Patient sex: M
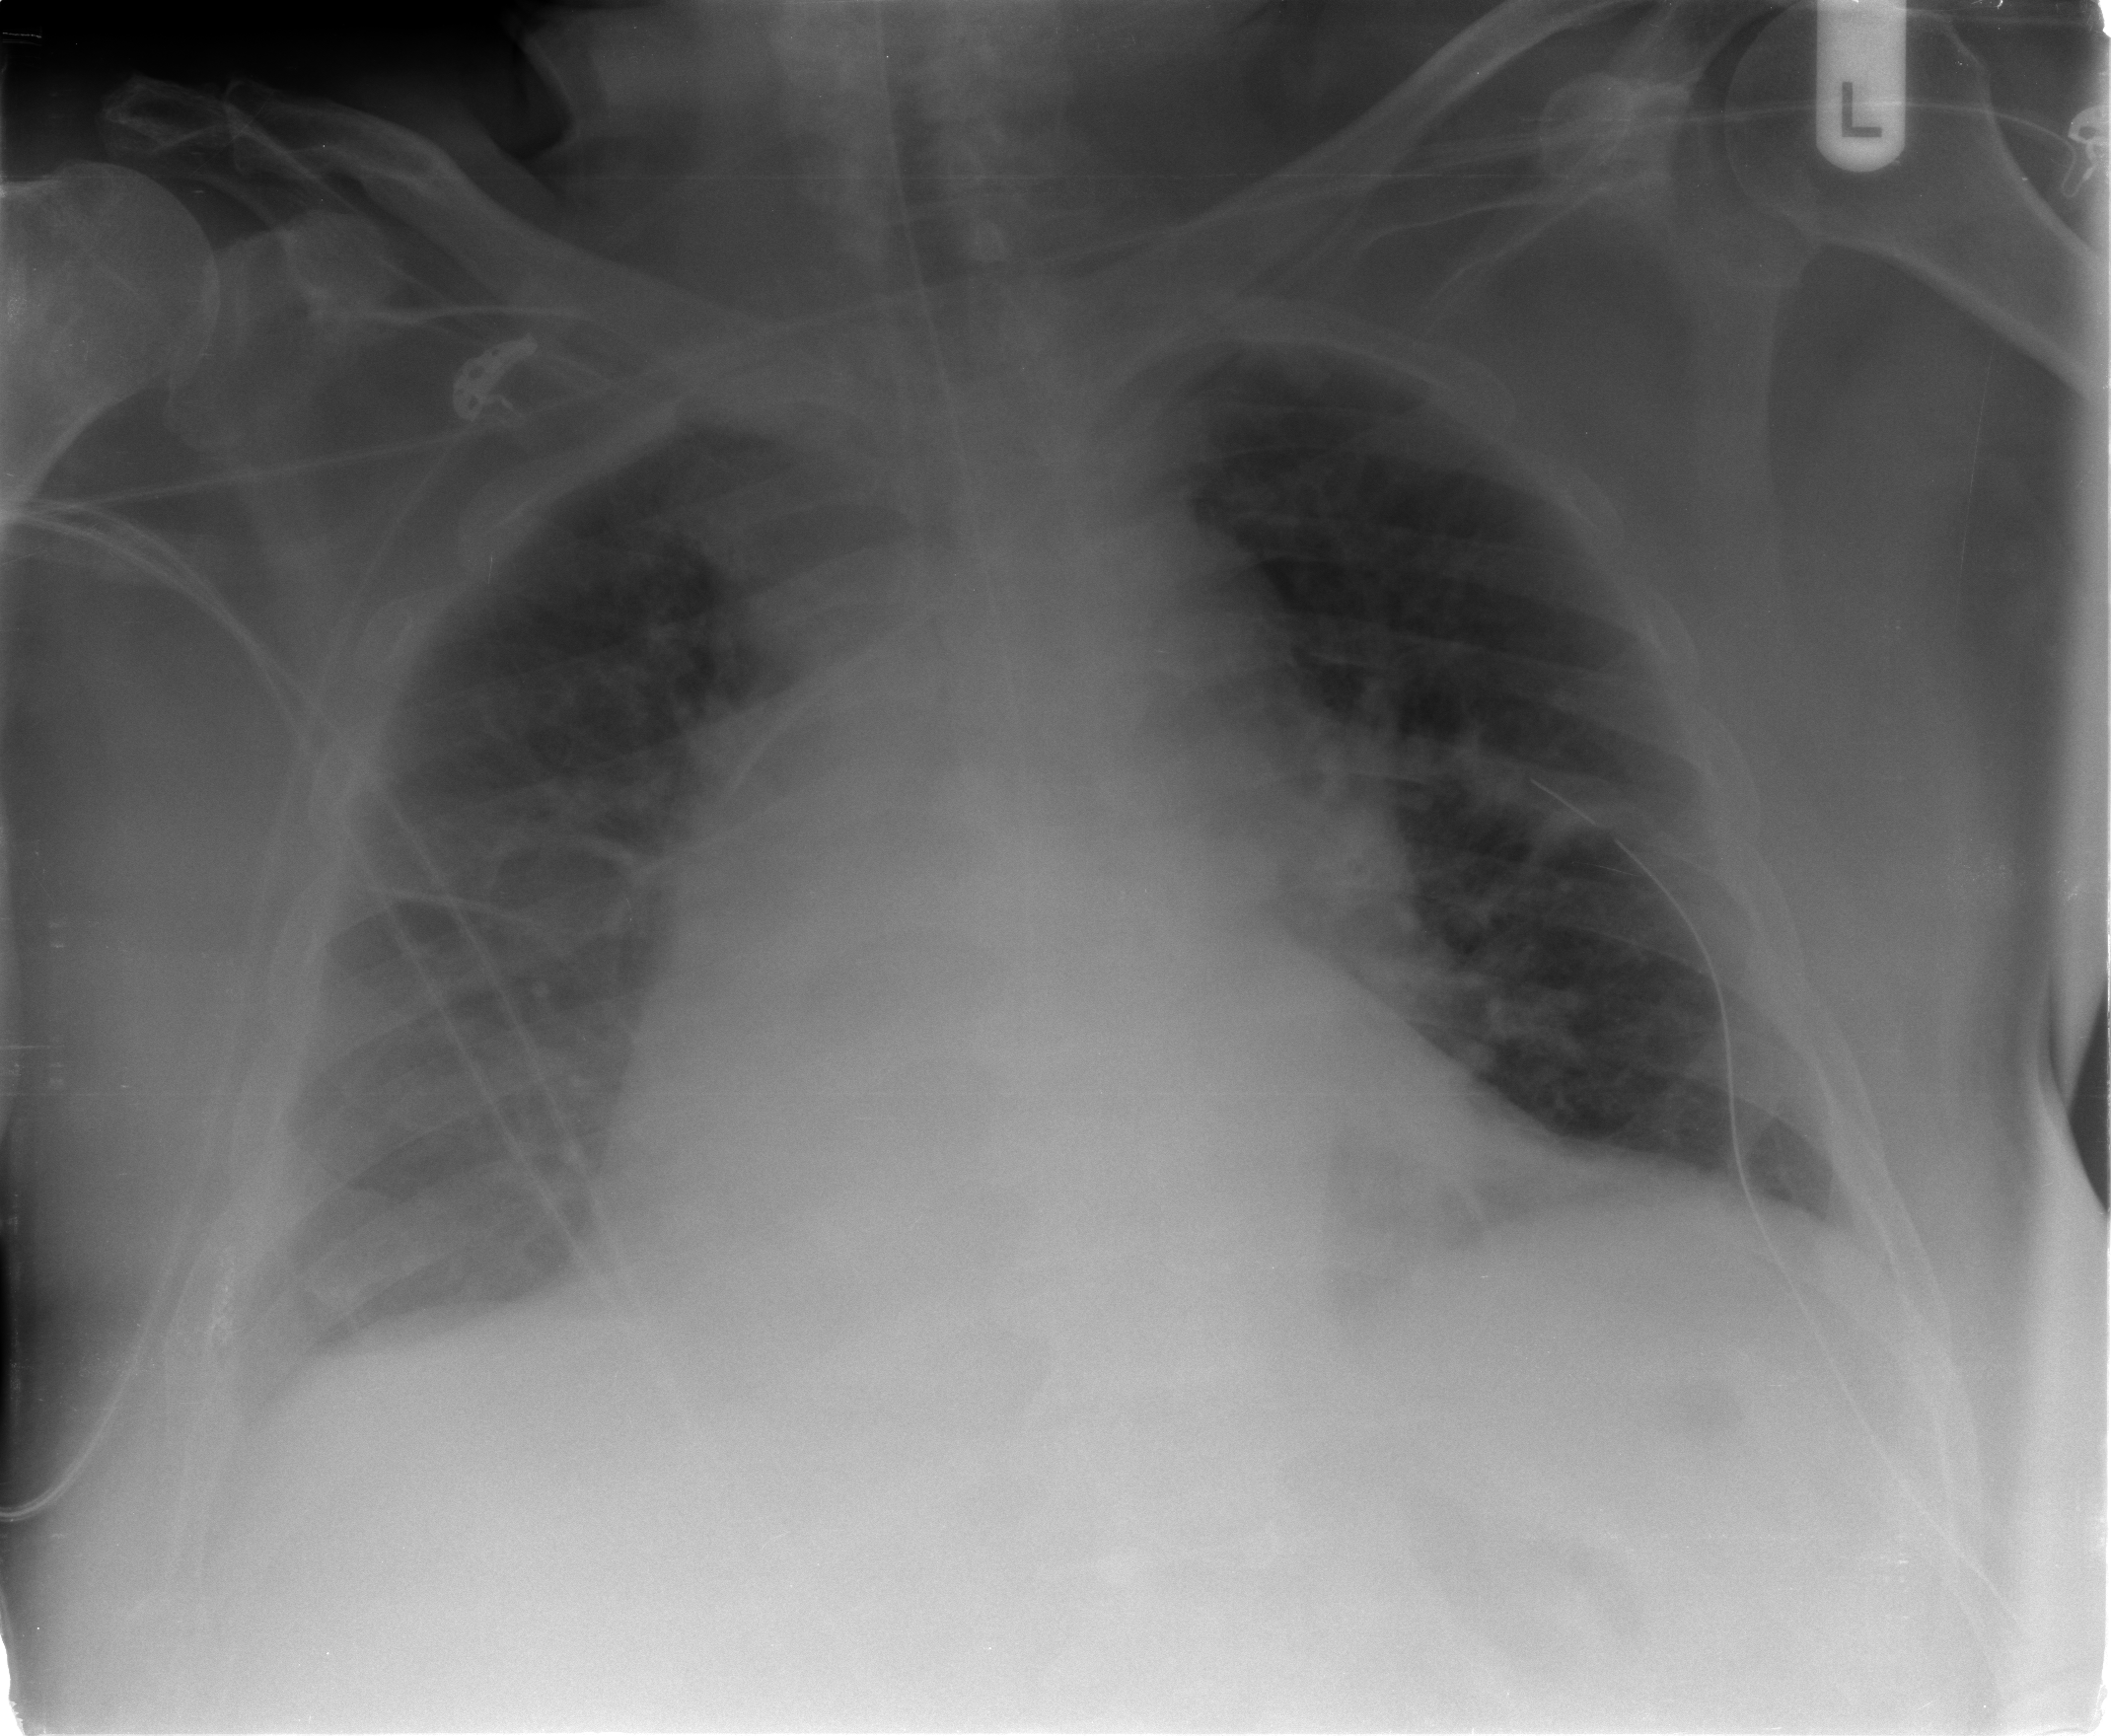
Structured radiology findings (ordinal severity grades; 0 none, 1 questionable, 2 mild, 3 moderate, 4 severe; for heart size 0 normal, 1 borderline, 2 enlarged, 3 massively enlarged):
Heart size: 2
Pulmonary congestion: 2
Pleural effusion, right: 2
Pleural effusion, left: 0
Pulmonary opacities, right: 0
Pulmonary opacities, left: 0
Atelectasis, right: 2
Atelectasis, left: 0